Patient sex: F
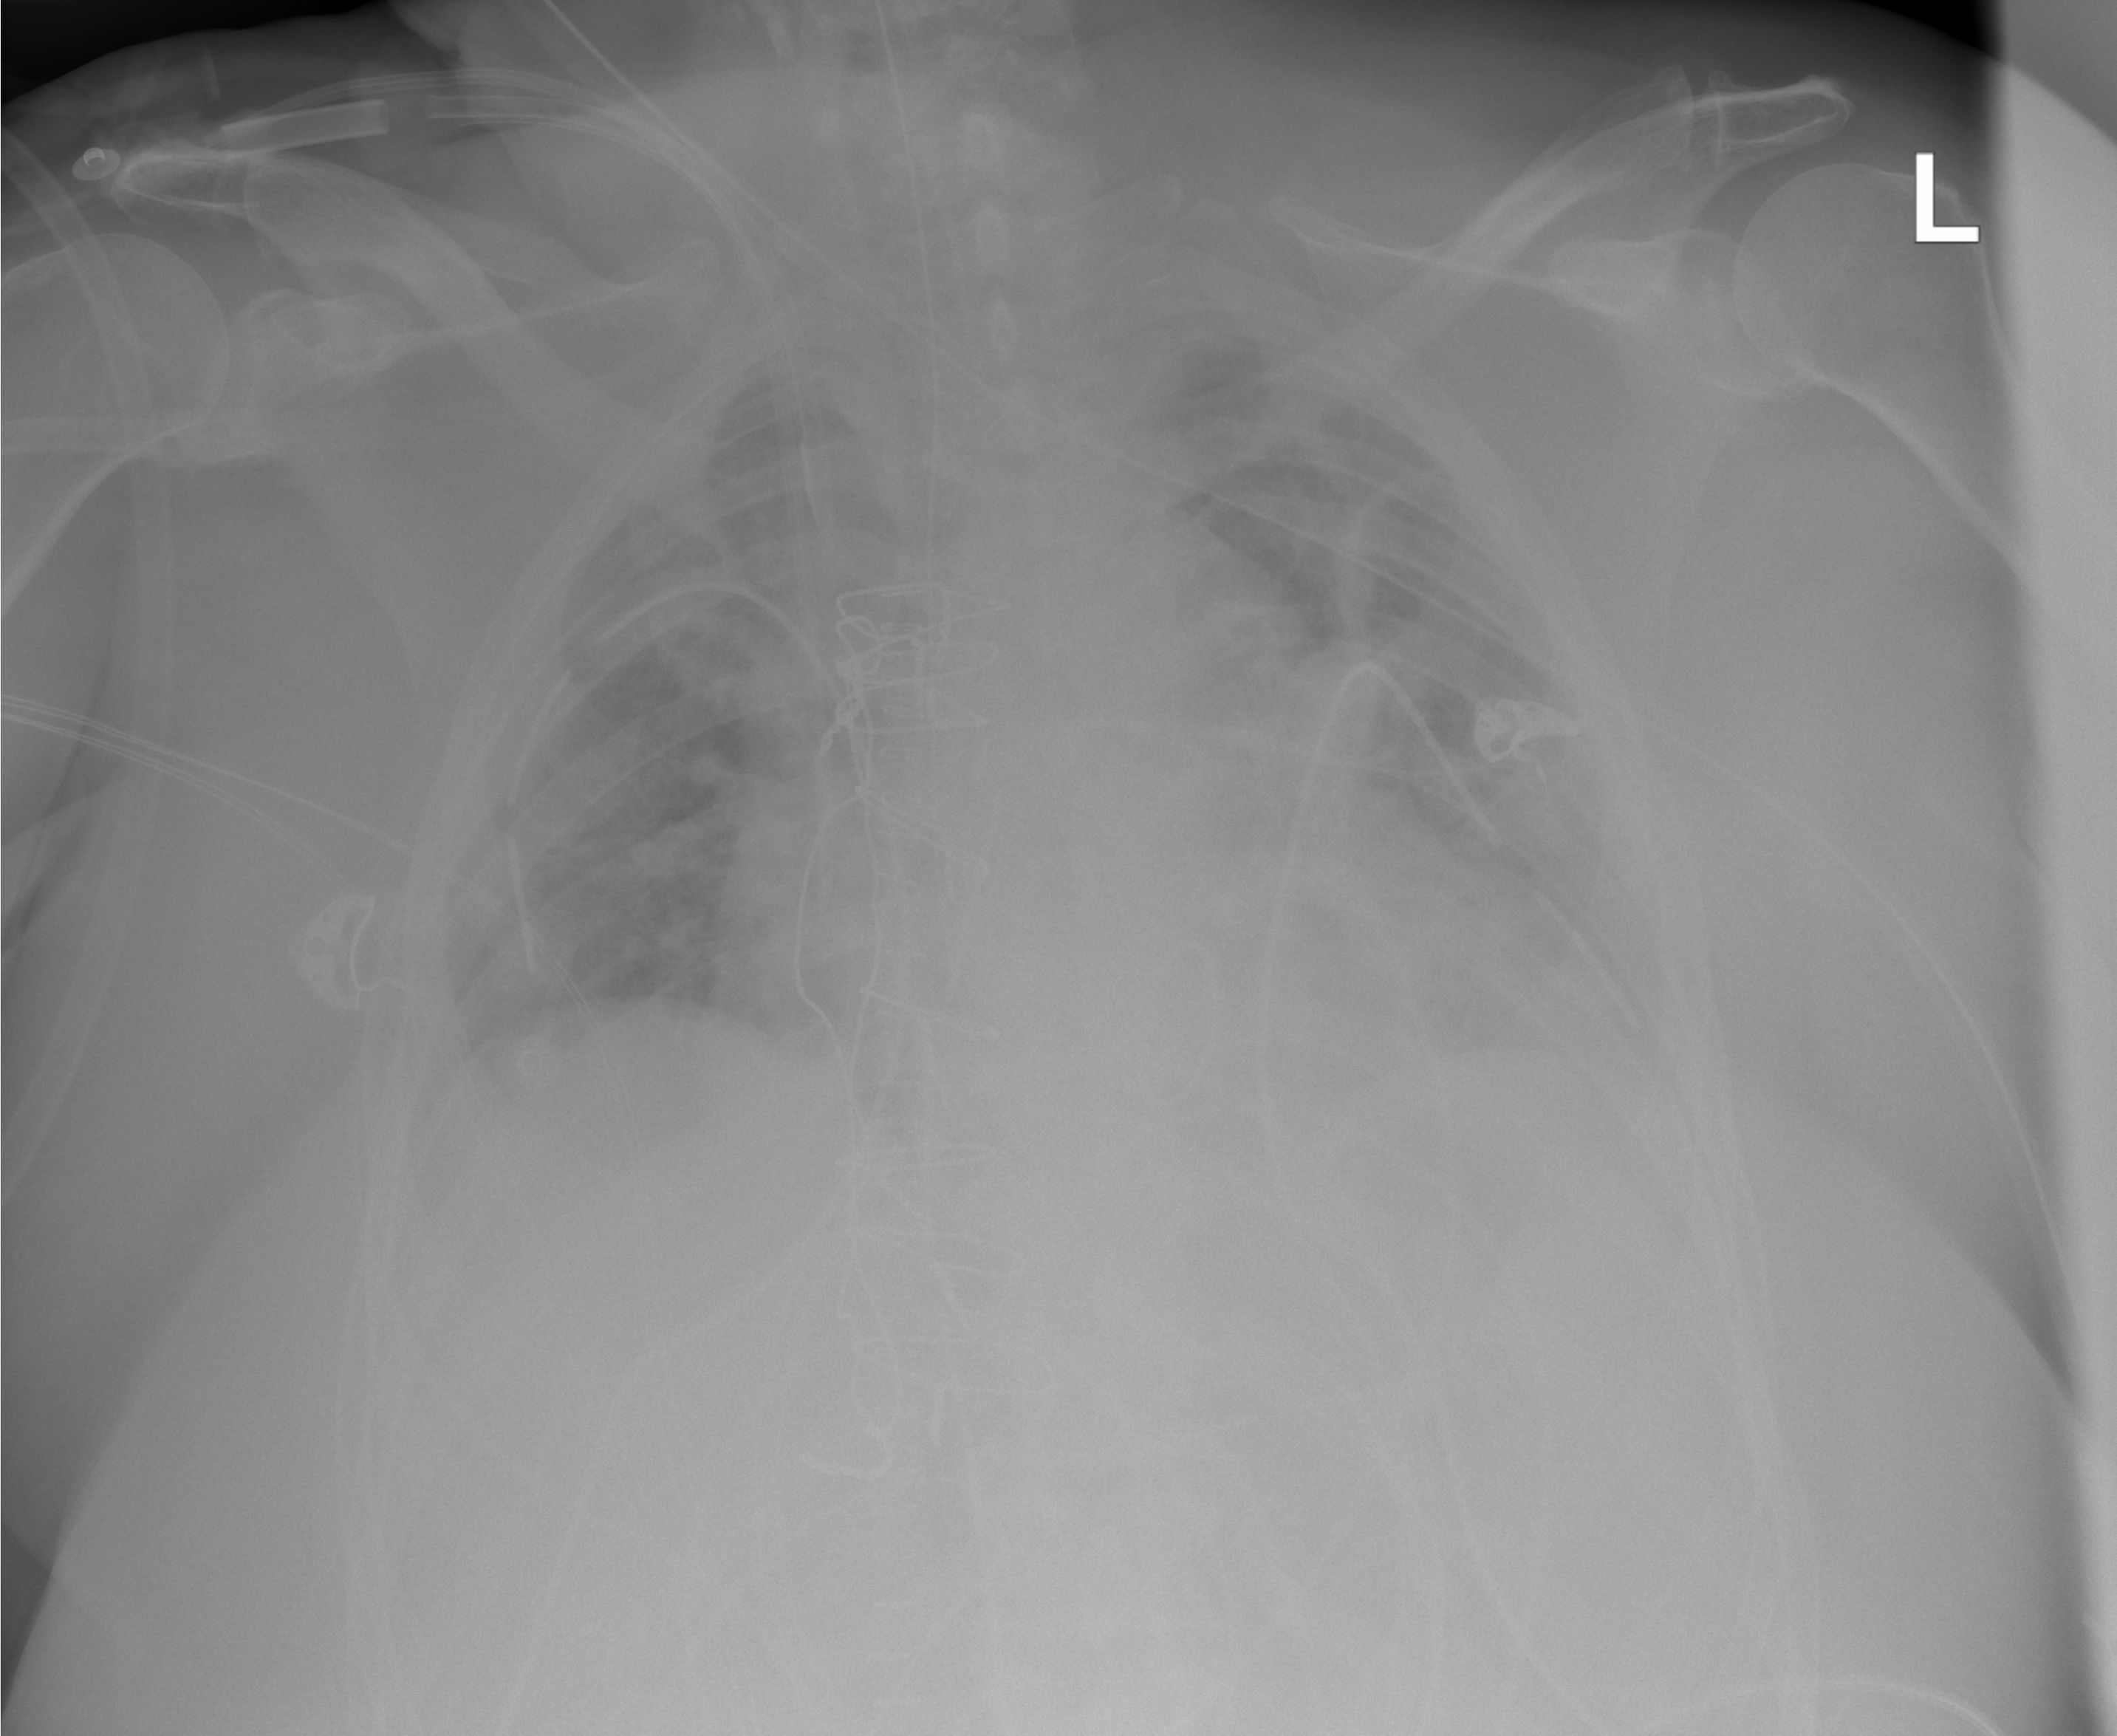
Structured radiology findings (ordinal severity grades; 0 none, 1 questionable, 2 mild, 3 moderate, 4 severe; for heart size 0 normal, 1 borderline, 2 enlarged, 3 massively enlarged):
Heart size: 0
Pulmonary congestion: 2
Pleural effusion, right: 1
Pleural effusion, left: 1
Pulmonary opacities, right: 1
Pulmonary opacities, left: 1
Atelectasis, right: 1
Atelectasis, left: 1